Aerial crown-view tile of a tropical tree (Barro Colorado Island, Panama), acquired 20240611:
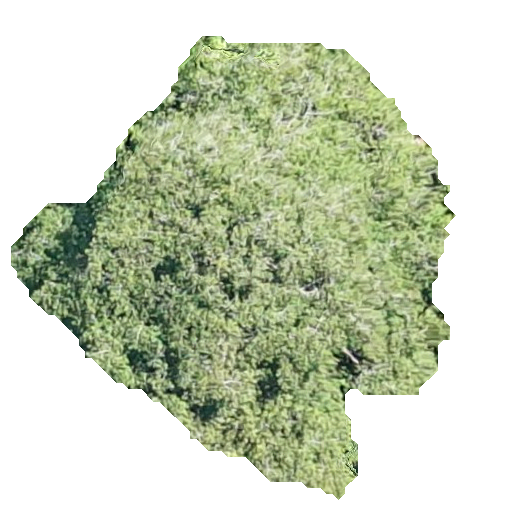
Species: Virola surinamensis
GBIF accepted scientific name: Virola surinamensis
Crown area: 199.738 m²